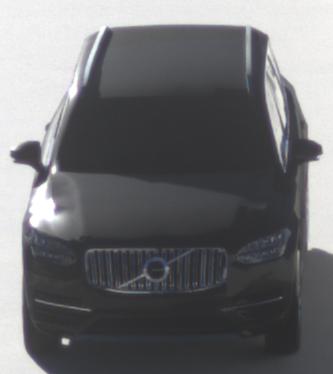
Make: Volvo
Model: XC90 B5
Detailed model: XC90 (L)
Model produced from: 2019/08
Model produced until: 2020/04
Doors: 5
Color: black
Road condition: dry road
Daytime: morning or afternoon
Contrast: high contrast